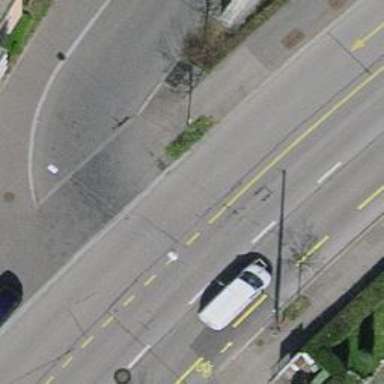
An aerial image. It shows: Kerb barrier.